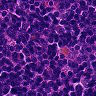
Metastatic tissue present: no